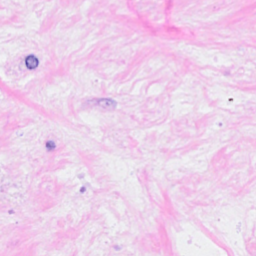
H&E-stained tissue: Breast